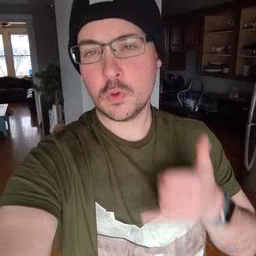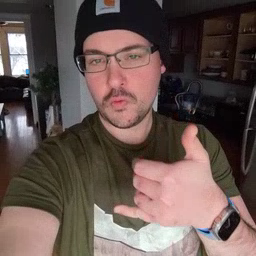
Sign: callonphone